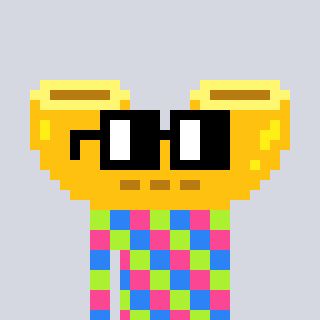
a pixel art character with square black glasses, a macaroni-shaped head and a peachy-colored body on a cool background